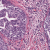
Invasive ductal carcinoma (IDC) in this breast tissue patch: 1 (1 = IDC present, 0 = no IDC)